Question: What do the red and flesh coloured bars represent?

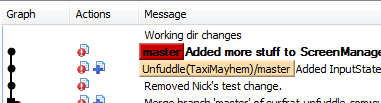
Answer: If you are talking about the log dialog:
- - - -
<URL> has the complete list of color codes.